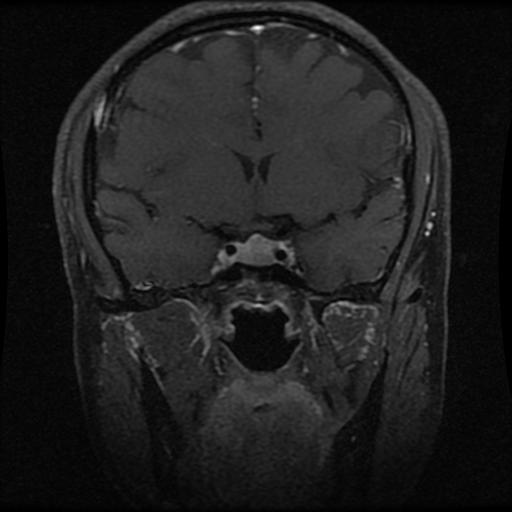
Label: pituitary